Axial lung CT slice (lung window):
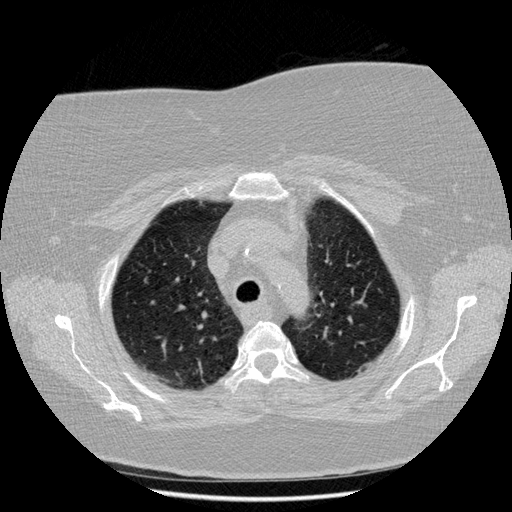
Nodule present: yes
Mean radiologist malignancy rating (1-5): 2.333